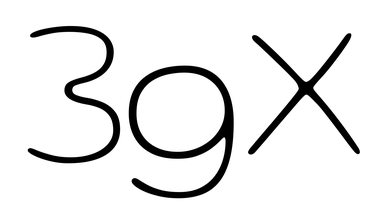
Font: Gluten_Thin